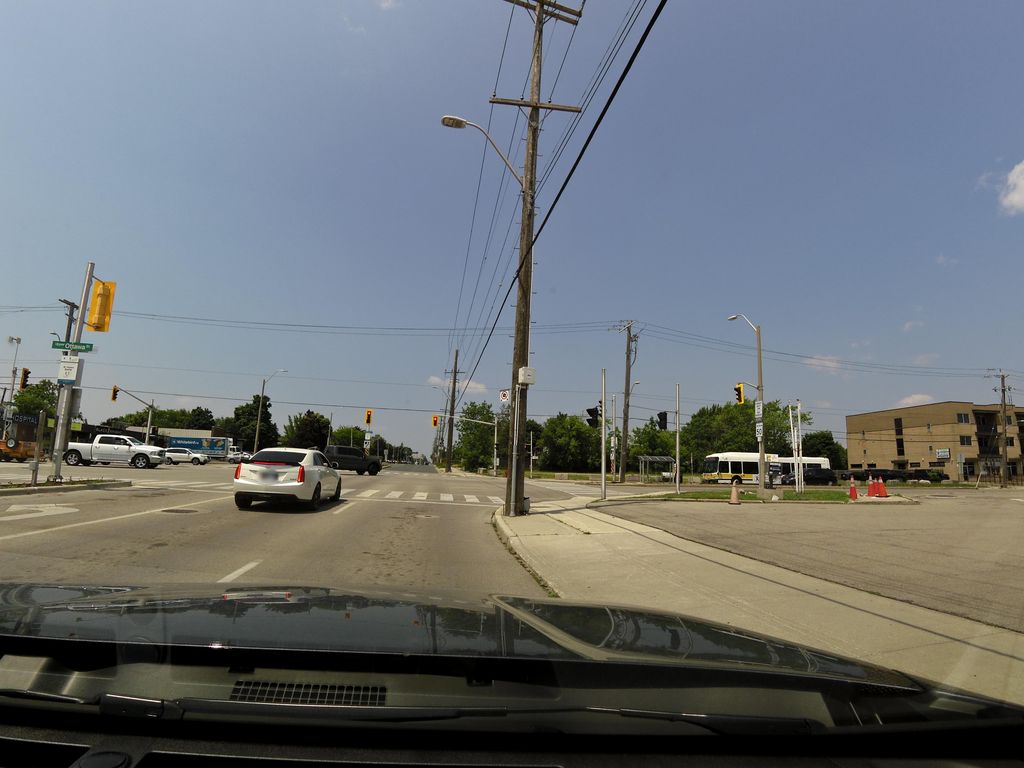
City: hamilton